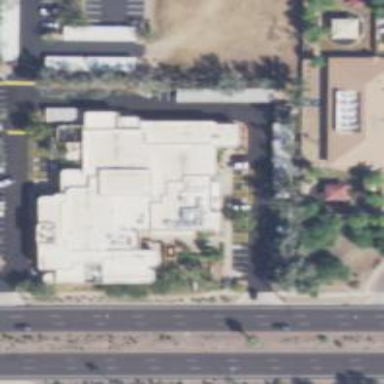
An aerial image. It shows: Healthcare clinic.